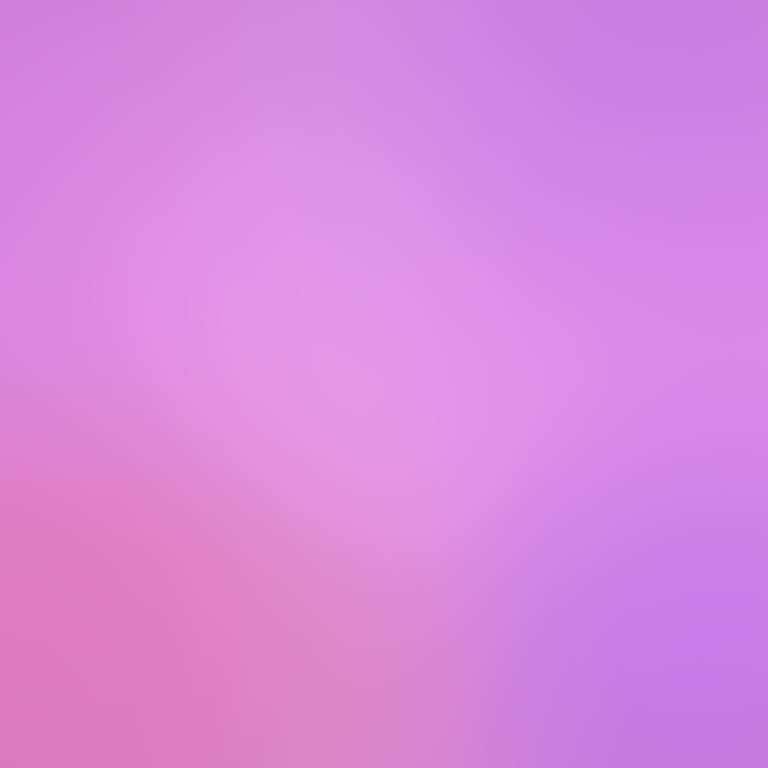
Abstract light effect, smooth gradient from soft lavender to gentle pink, serene atmosphere, diffuse glow, no room, no furniture, no objects.